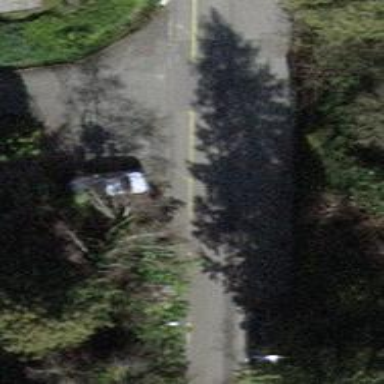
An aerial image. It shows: Sidewalk.